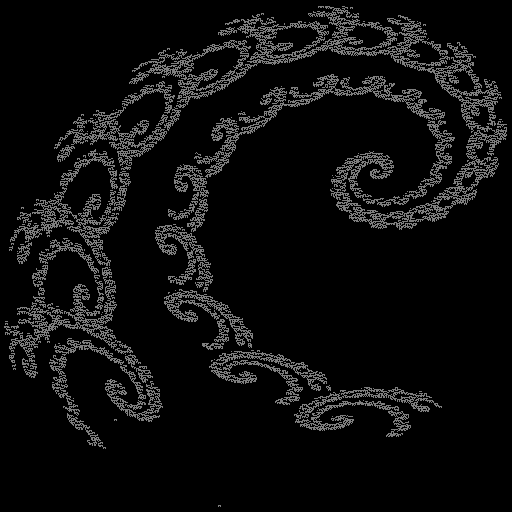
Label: spiral